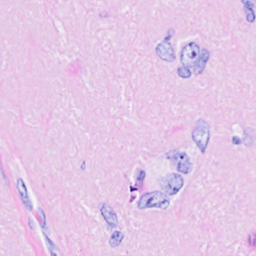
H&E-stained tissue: Breast